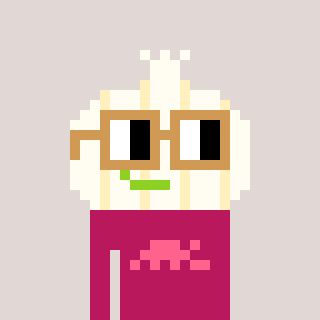
a pixel art character with square brown glasses, a garlic-shaped head and a darkpink-colored body on a warm background